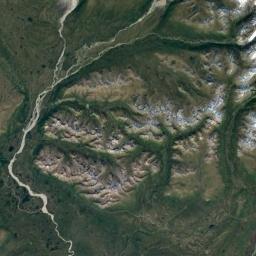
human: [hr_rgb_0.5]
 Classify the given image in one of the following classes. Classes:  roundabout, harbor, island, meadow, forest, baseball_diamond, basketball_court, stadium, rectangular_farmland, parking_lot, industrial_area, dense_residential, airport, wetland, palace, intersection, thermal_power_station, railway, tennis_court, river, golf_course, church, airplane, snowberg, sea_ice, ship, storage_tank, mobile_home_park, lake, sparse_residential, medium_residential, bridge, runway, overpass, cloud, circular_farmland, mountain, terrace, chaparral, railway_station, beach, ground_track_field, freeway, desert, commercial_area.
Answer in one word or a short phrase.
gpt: mountain